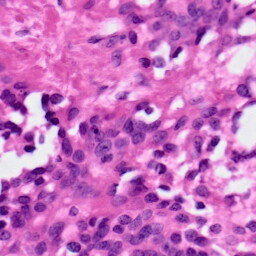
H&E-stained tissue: Ovarian